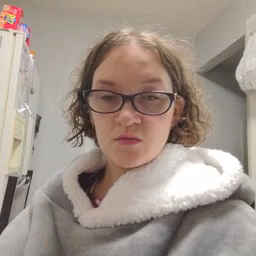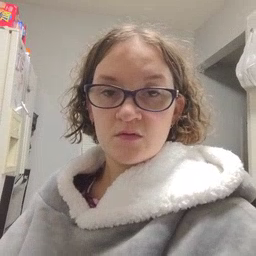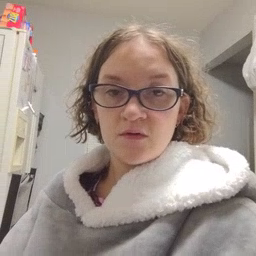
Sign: down